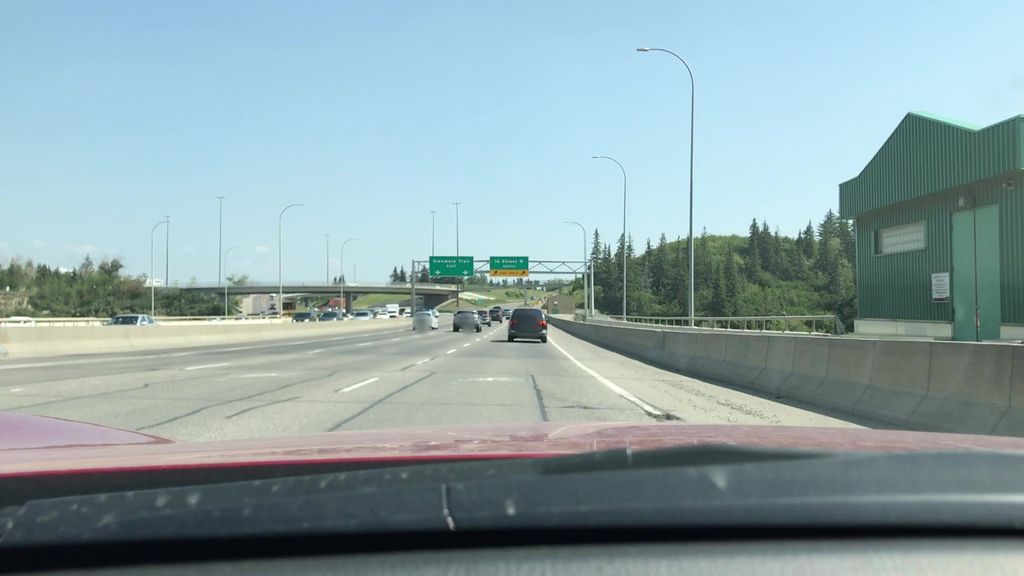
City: calgary